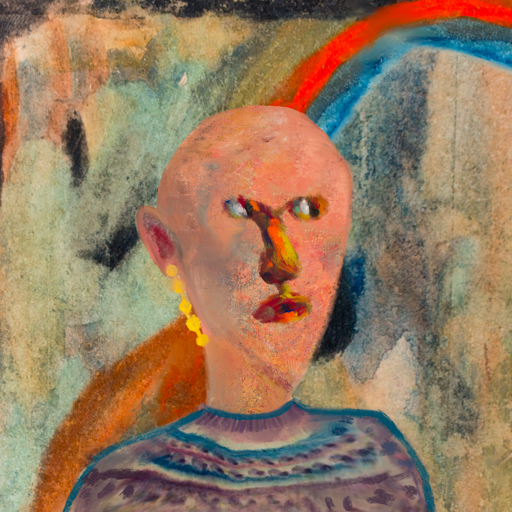
Background: Childish, Head And Neck Side: Irani, Face Side: An_Impression, Bust: HillGirl, Hair Side: Blank, Head Accessory: Blank, Second Necklace: Blank, Necklace: Blank, Baby: Blank